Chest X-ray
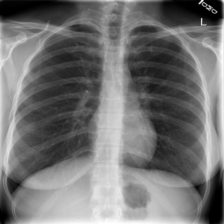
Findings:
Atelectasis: negative
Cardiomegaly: negative
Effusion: negative
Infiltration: negative
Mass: negative
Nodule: negative
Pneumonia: negative
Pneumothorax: negative
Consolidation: negative
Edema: negative
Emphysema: negative
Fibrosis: negative
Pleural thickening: negative
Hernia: negative